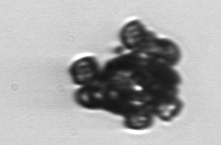
Label: Delphineis